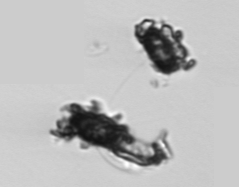
Label: Thalassiosira_TAG_external_detritus